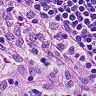
Metastatic tissue present: no